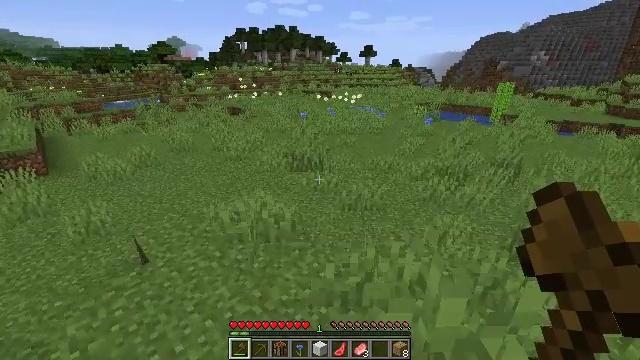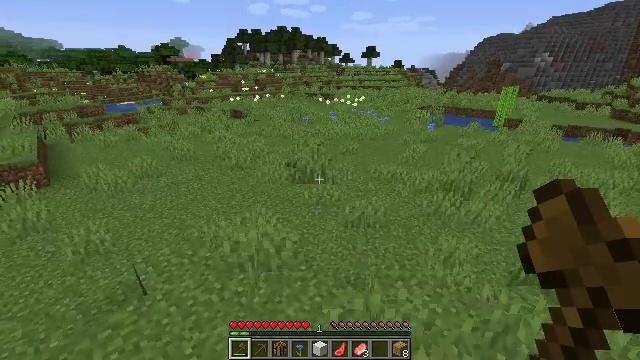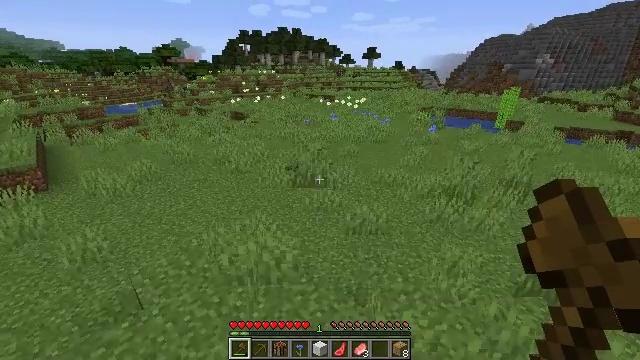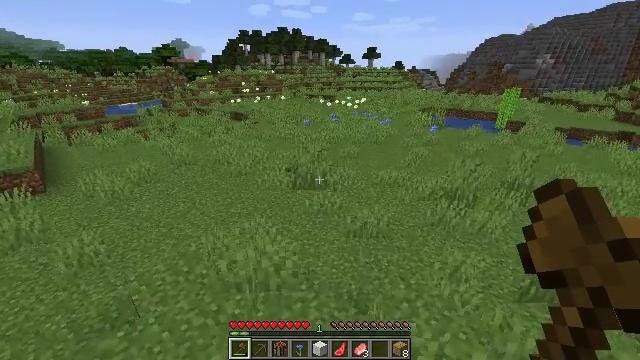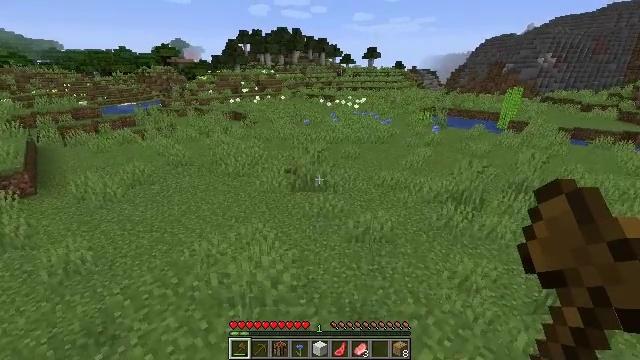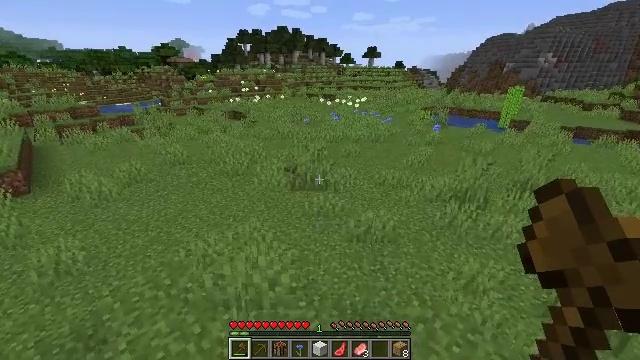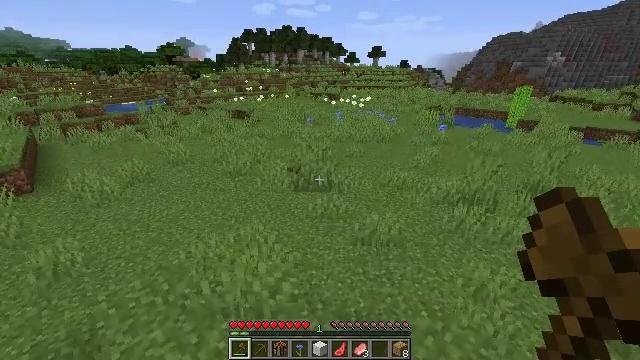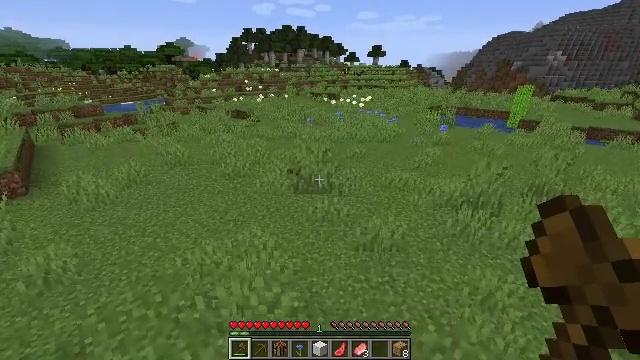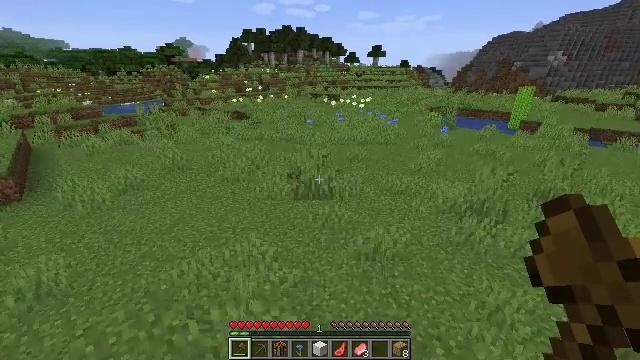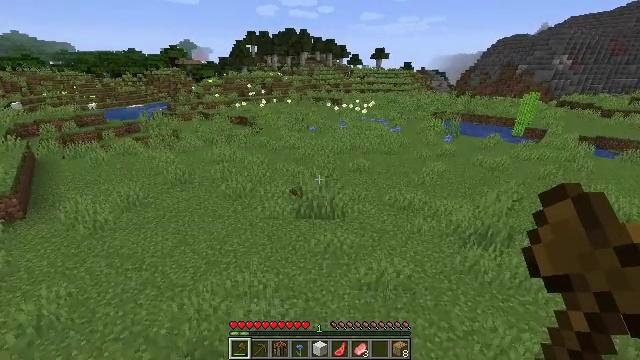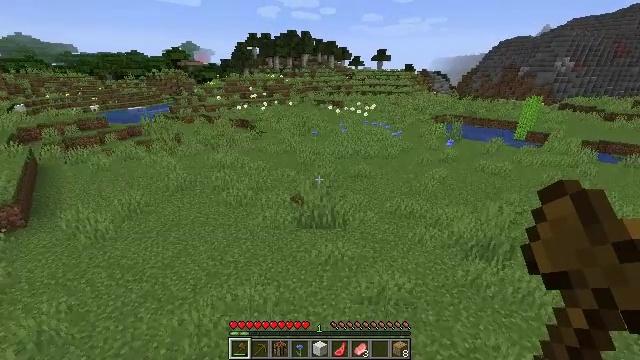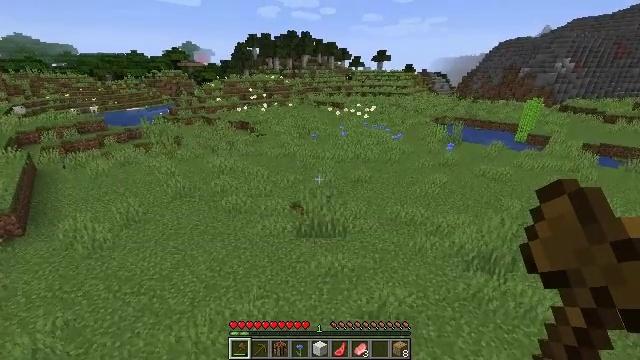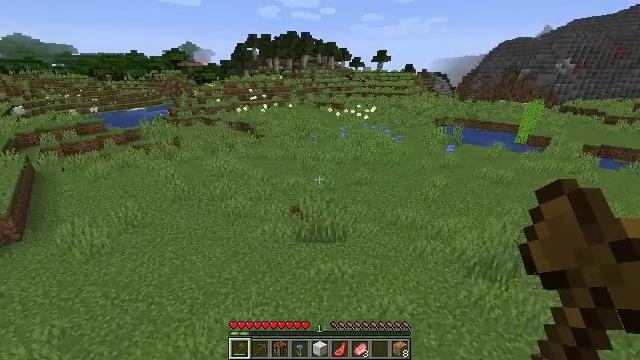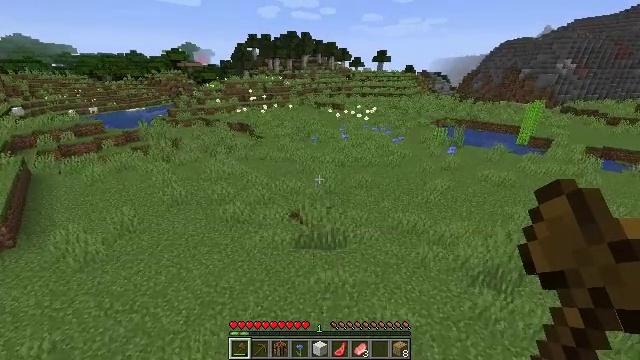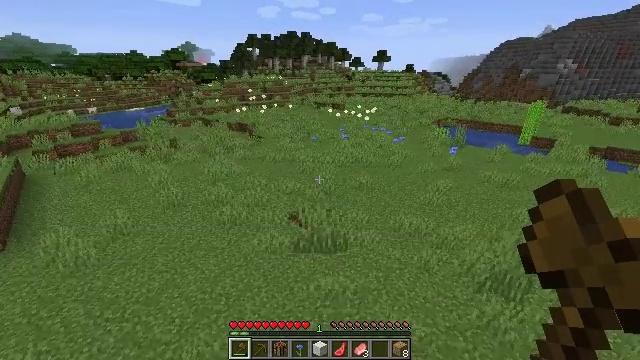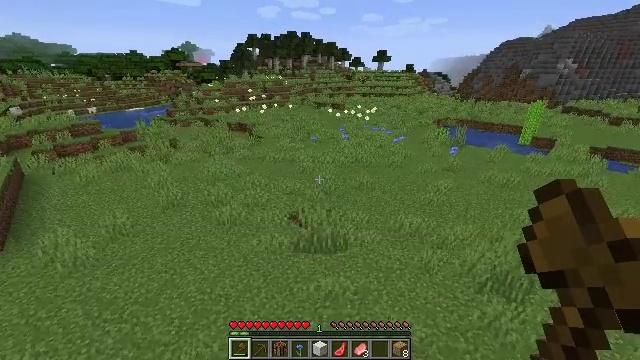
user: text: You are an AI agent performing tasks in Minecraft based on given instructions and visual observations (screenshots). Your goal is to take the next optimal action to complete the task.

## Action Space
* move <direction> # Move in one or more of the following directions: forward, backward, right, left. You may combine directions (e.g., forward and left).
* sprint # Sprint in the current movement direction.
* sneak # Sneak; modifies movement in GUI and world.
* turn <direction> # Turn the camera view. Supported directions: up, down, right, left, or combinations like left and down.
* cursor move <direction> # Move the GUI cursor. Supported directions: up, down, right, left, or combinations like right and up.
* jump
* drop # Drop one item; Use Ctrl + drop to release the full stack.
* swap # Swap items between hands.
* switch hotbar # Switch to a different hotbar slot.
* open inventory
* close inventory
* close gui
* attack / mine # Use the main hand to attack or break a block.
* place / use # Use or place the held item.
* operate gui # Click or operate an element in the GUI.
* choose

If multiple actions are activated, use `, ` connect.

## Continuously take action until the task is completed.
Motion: motion action
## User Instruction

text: Break the sugar cane.
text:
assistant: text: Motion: move forward, jump
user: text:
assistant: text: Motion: move forward, jump
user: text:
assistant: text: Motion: move forward, jump
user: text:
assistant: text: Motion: move forward, jump
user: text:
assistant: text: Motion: move forward, jump
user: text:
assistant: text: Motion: move forward, jump
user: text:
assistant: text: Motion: move forward, jump
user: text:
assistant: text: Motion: move forward, jump
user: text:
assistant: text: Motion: move forward, jump
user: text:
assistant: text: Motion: move forward, jump
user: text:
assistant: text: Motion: move forward, jump
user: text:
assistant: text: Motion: move forward, jump
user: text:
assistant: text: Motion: move forward, jump
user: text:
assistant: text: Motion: move forward, jump
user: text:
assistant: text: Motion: move forward, jump
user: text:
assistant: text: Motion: move forward, jump
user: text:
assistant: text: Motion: move forward, turn left, jump
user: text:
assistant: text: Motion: move forward, turn left, jump
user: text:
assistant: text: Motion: move forward, turn left, jump
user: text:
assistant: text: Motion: move forward, turn left, jump
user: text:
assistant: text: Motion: move forward, turn left, jump
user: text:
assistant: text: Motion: move forward, jump
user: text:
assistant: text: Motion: move forward, jump
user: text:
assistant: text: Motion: move forward, jump
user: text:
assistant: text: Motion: move forward, jump
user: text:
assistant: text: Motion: move forward, sprint, jump
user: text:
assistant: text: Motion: move forward, sprint, jump
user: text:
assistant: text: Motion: move forward, sprint, jump
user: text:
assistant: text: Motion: move forward, sprint, jump
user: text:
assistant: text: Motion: move forward, sprint, jump